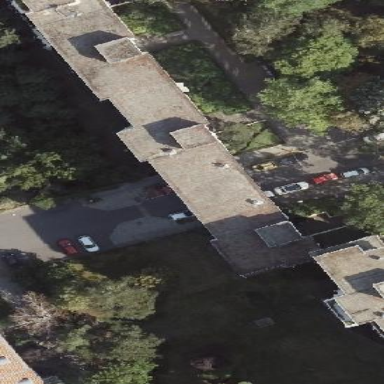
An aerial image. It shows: Building consisting of apartments.